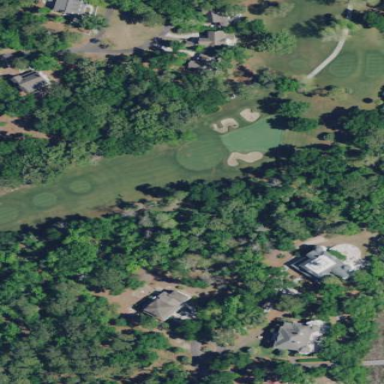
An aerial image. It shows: Rough area on grassy golf course.